Field crop: maize
Growth stage: 2
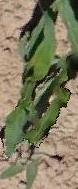
Species: maize